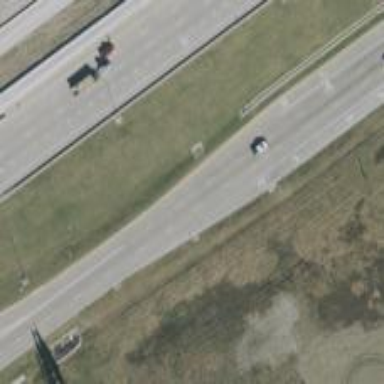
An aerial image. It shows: Secondary road with frontage road alongside.